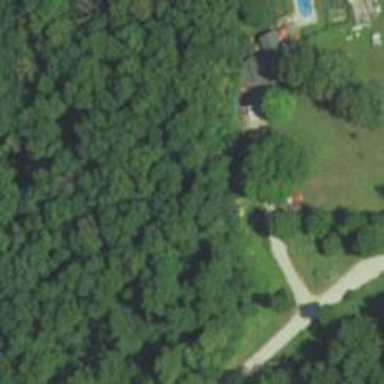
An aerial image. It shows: Driveway leading to service road.